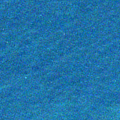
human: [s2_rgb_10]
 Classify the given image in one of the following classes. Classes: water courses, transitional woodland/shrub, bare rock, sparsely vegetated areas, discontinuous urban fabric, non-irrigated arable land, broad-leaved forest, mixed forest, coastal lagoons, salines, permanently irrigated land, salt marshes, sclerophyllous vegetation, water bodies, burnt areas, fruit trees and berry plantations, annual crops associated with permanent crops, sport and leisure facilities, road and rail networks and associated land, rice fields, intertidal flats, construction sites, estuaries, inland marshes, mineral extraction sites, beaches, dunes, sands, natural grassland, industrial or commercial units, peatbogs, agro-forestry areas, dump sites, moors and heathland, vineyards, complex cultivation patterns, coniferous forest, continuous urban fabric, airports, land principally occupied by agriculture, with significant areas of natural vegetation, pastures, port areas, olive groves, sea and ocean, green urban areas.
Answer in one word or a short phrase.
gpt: sea and ocean